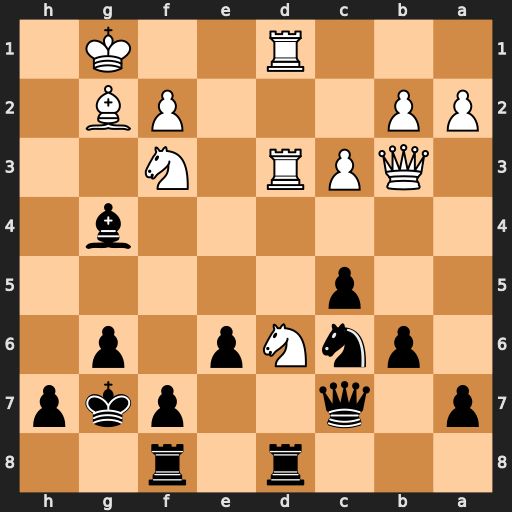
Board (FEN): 3r1r2/p1q2pkp/1pnNp1p1/2p5/6b1/1QPR1N2/PP3PB1/3R2K1
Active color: b
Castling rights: -
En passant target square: -
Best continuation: Bxf3 Bxf3 Ne5 Nb5 Qe7